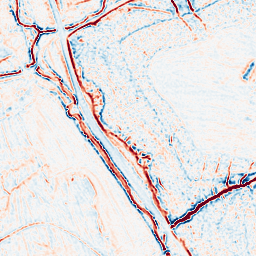
Category: multiscale
Decomposition family: log
Decomposition parameters: sigma: 1
Upsampling method: sinc_hamming
Upsampling parameters: scale: 2
kernel_size: 16
Upsampling scale: 2